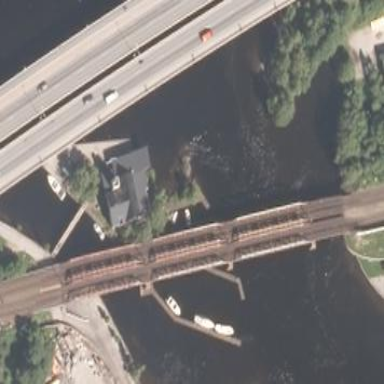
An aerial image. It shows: Man-made pier.